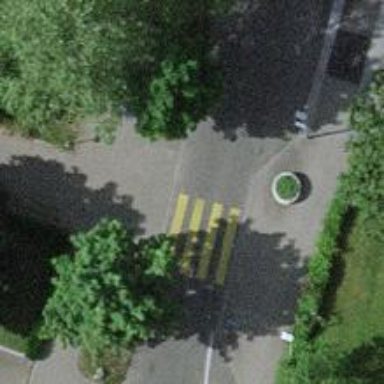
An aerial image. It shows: Marked crossing on the road.